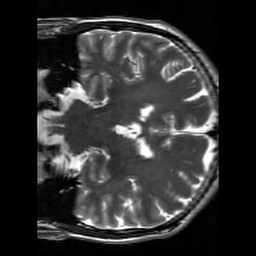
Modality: T2w
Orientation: coronal
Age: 31
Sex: male
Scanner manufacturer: siemens
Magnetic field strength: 3 T
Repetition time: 7 s
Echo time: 0.09 s